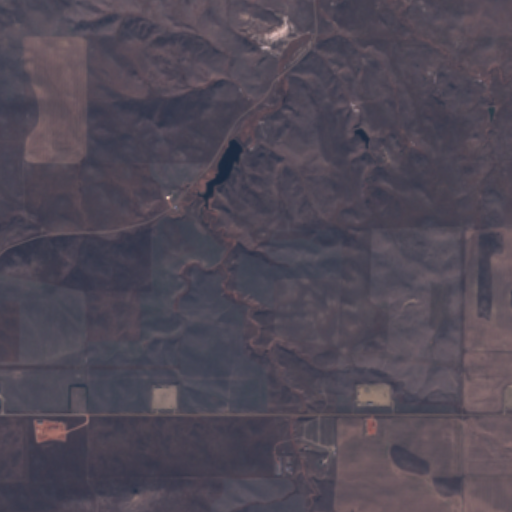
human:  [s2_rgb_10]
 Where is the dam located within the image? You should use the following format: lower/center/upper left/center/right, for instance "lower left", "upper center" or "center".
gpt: The dam is located in the upper right of the image.
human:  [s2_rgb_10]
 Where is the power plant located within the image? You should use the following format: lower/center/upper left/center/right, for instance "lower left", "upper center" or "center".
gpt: There is no power plant in the image.